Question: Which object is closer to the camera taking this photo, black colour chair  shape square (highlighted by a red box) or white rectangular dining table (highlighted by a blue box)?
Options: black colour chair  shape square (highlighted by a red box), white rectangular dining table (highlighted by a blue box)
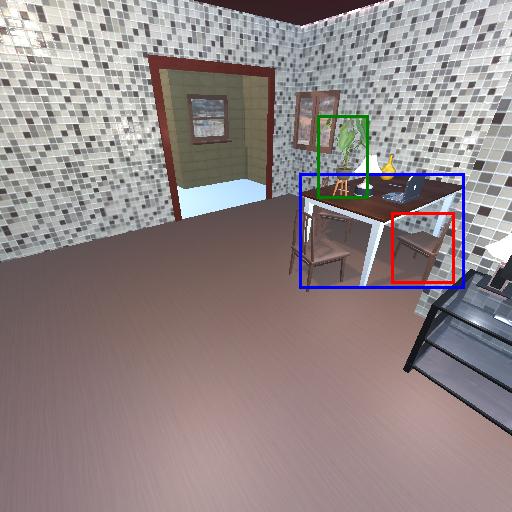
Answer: black colour chair  shape square (highlighted by a red box)